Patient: sex F, age 54
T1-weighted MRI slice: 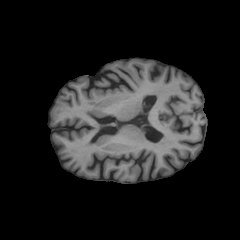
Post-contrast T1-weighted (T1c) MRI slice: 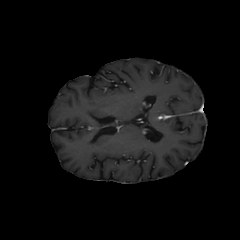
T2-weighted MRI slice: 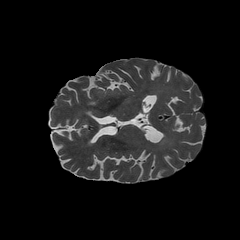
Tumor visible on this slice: no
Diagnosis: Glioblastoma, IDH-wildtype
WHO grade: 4